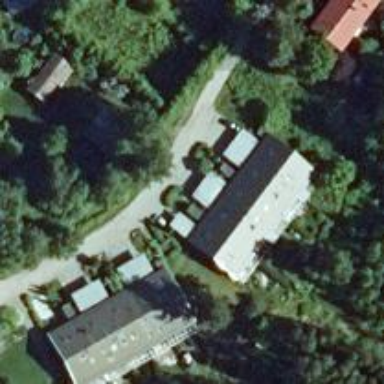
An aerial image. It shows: Terrace building.